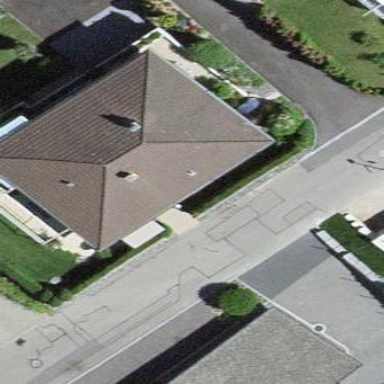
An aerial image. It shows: Residential building.